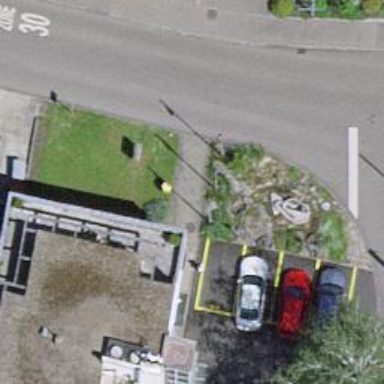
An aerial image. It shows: Post box.